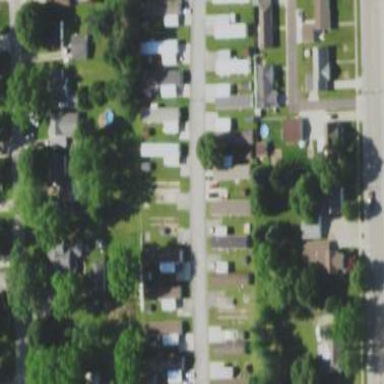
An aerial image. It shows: Residential area designated as trailer park.